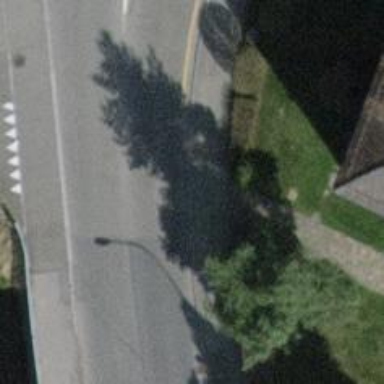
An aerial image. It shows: Sidewalk.